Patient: sex M, age 74
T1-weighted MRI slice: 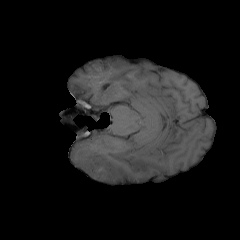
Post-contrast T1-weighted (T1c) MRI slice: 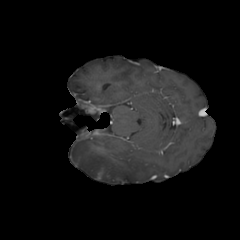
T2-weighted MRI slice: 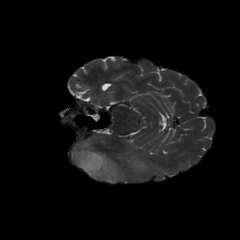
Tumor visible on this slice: yes
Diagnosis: Astrocytoma, IDH-wildtype
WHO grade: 3